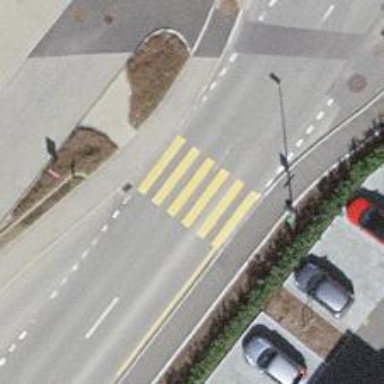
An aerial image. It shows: Uncontrolled zebra crossing on the road.